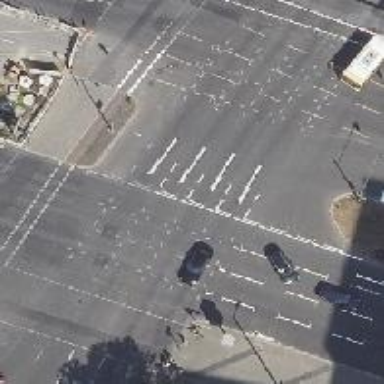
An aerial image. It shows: Primary highway junction.